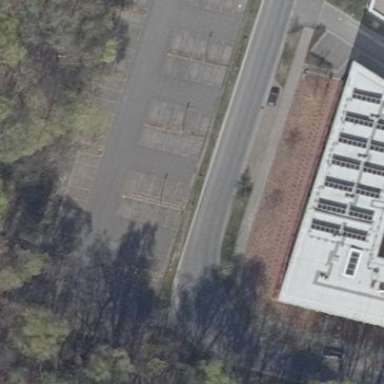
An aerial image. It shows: Parking area with paving stones surface.